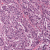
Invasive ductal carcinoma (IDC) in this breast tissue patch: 1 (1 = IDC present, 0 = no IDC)